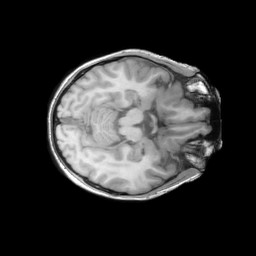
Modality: T1w
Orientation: axial
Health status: ill
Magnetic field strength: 3 T